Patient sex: M
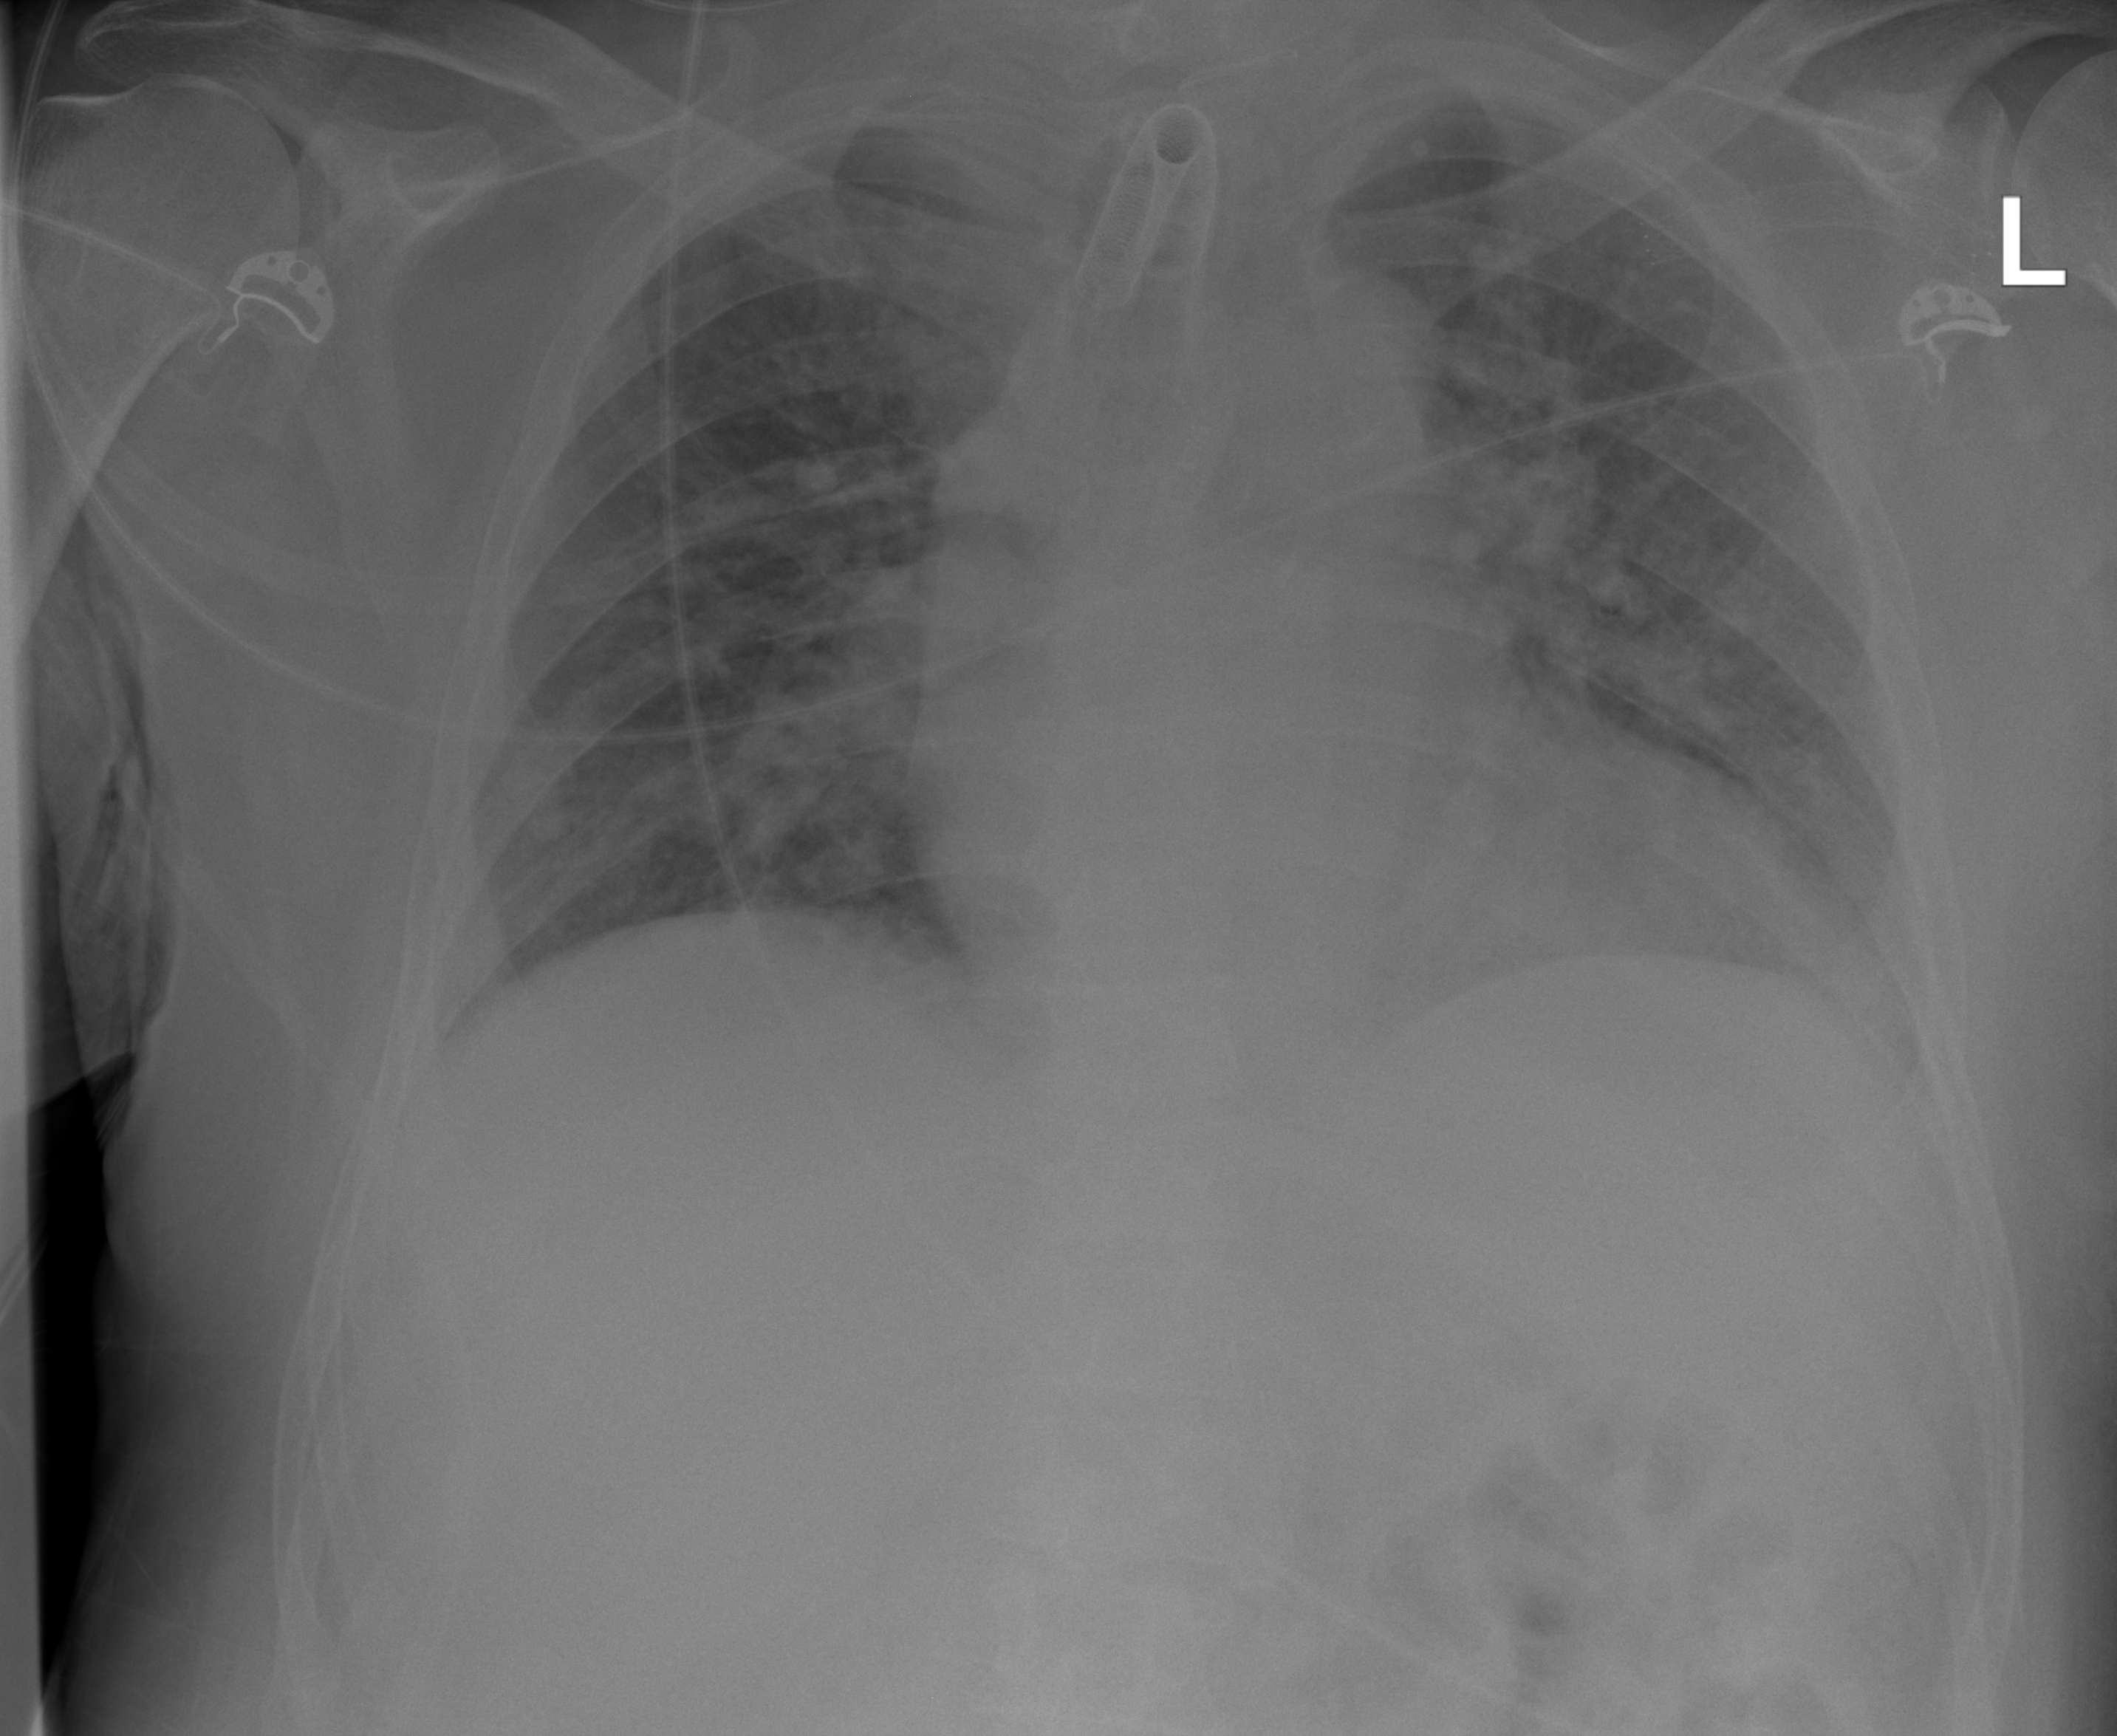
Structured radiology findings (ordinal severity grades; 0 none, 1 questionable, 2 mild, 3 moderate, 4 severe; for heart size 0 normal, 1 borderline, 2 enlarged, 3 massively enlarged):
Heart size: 2
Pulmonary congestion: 3
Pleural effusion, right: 1
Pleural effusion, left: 2
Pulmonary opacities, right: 2
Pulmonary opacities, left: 2
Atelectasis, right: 2
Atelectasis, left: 2